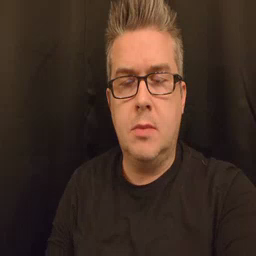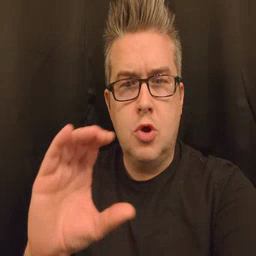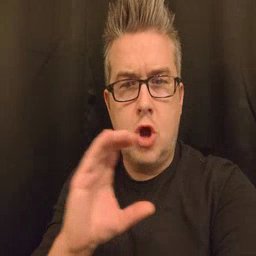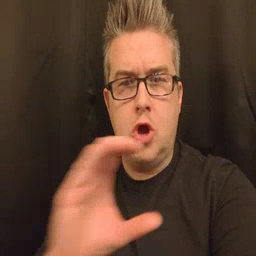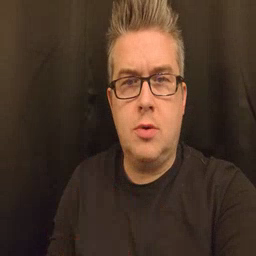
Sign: chocolate